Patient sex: M
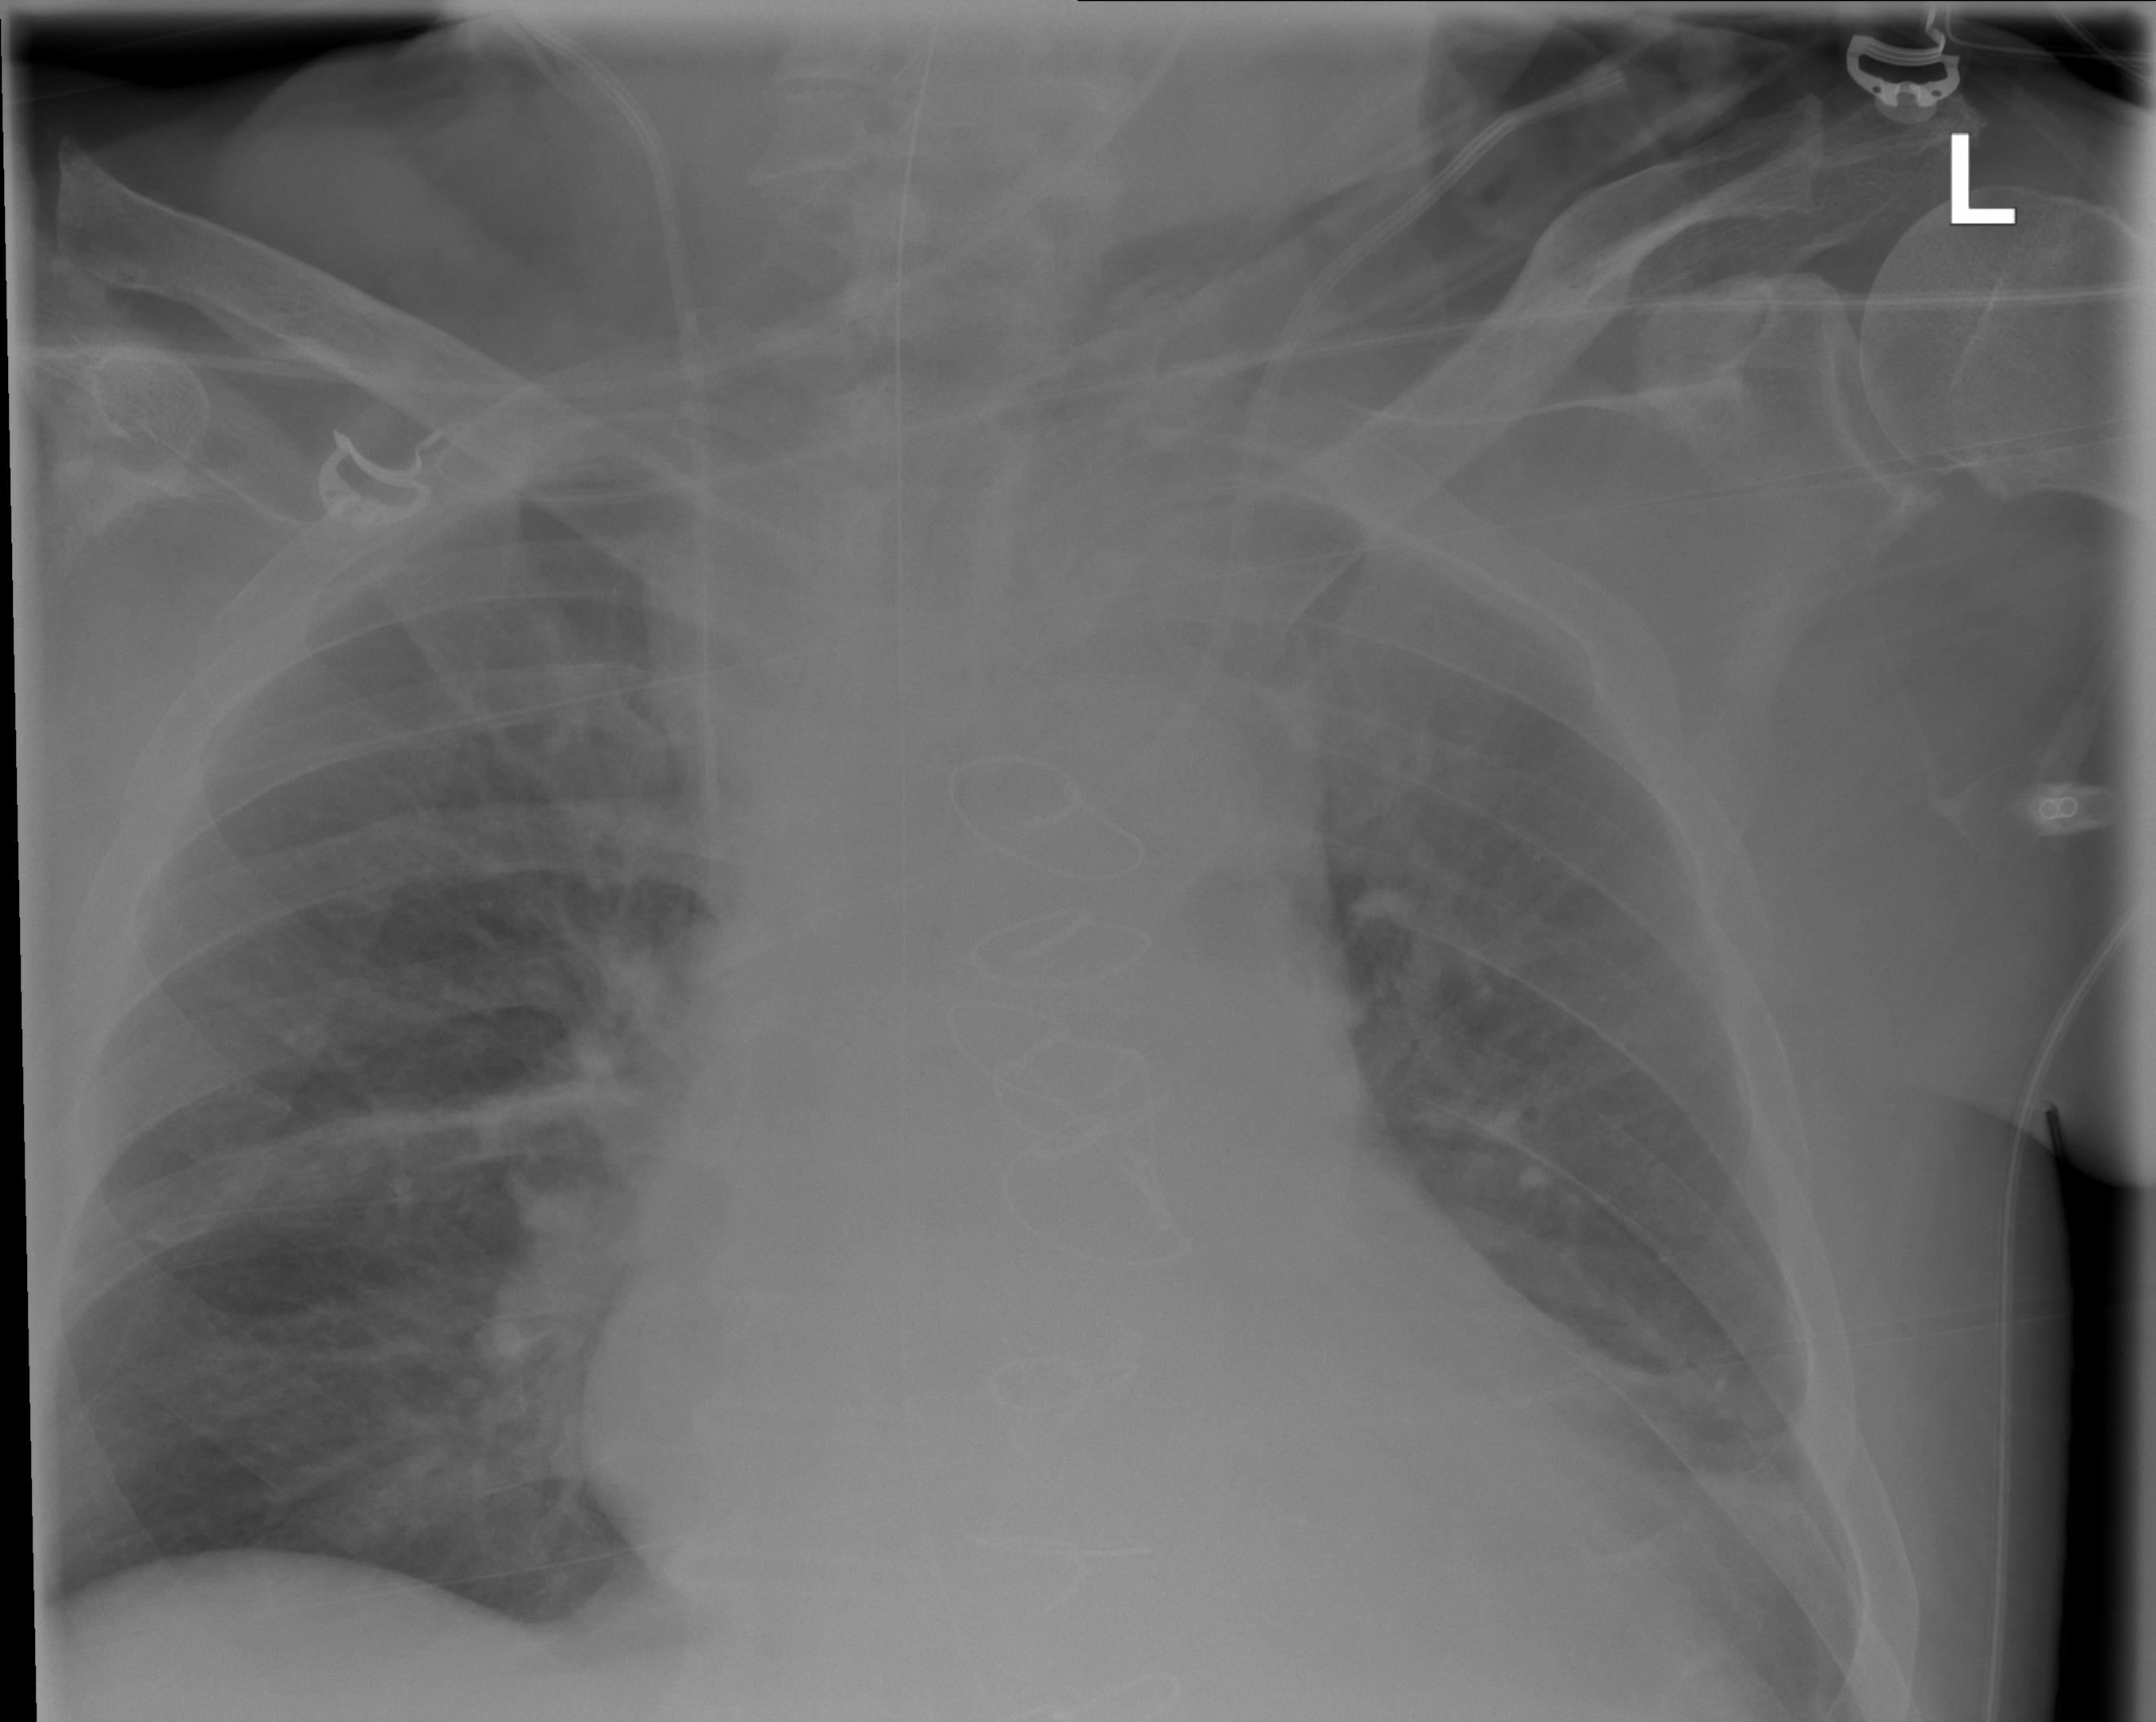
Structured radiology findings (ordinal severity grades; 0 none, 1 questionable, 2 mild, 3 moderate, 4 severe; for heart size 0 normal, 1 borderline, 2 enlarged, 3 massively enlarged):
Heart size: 2
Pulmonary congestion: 2
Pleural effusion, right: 0
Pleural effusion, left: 2
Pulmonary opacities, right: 0
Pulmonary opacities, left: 0
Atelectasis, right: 0
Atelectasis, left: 2